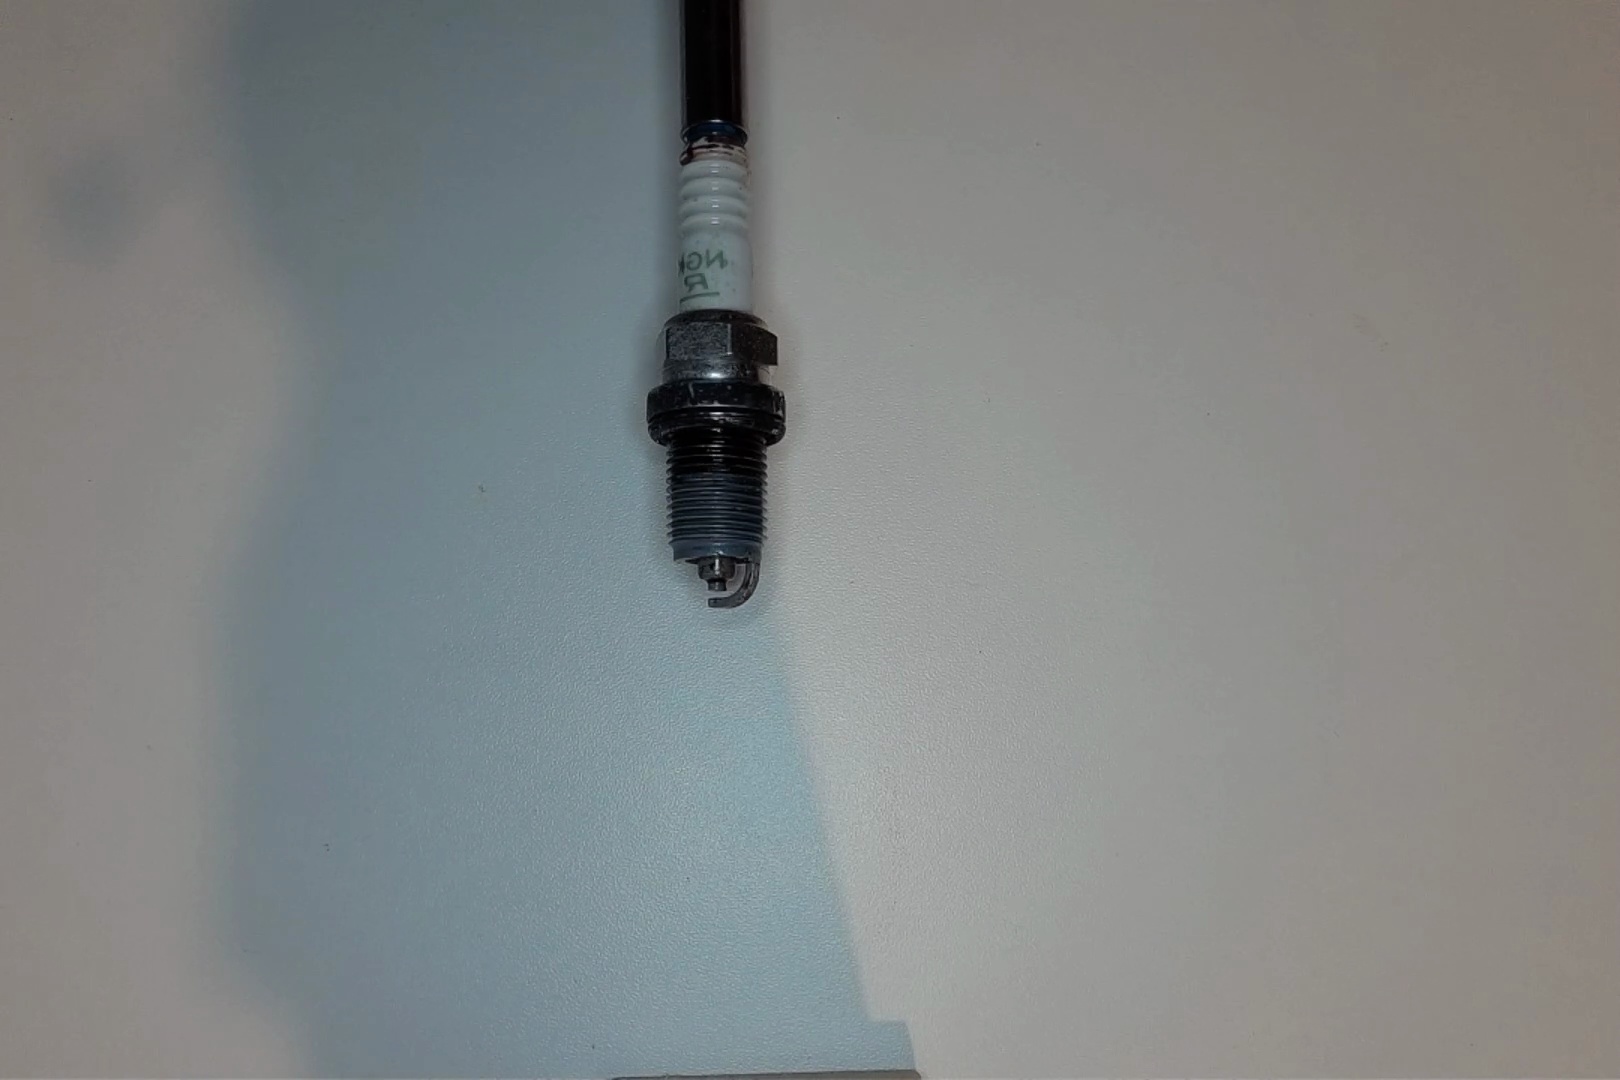
Label: anomaly